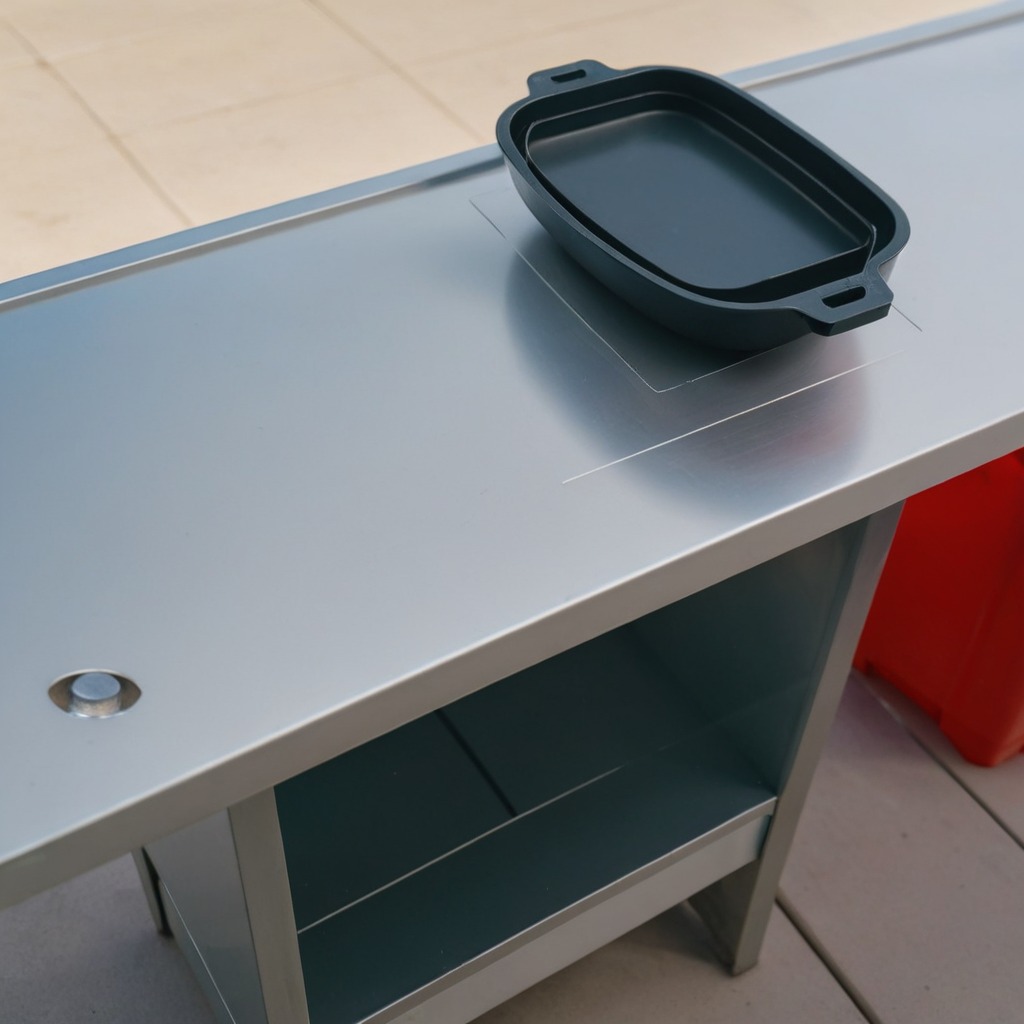
A flat metal washer is lying on a clean utility table in a temporary outdoor tool station afternoon light present textured surface